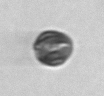
Label: Dinophyceae